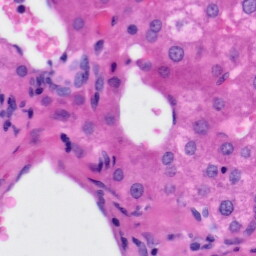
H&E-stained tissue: Liver